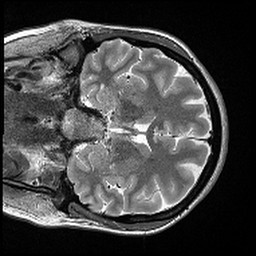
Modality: T2w
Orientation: coronal
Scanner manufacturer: siemens
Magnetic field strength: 3 T
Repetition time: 9.86 s
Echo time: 0.05 s